Question: I need help putting a button in the bottom-right corner of a Bootstrap 'col'.
I want to put the button where the black outline is in the image below.
'''
<div class="container-fluid m-0">
<div class="d-flex bg-secondary m-0 rounded">
<div class="container">
<div class="row">
<div class="col-sm bg-info">
<div>
</div>
</div>
<div class="col-sm">
<h3> Username</h3>
<p>Lorem ipsum dolor sit amet, consectetur adipiscing elit. Pellentesque dolor leo, iaculis eu rhoncus quis</p>
<p>xxx Followers . xxx Following</p>
</div>
<div class="col-sm bg-danger">
<p class="ml-auto">
<button type="button" class="btn btn-primary">Cancel</button>
</p>
</div>
</div>
</div>
</div>
'''

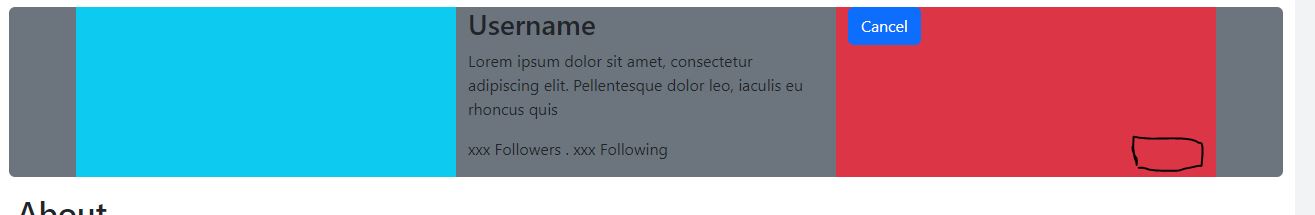
Answer: Check this out--
'''
<div class="container-fluid m-0">
<div class="d-flex bg-secondary m-0 rounded">
<div class="container">
<div class="row">
<div class="col-sm bg-info">
<div>
</div>
</div>
<div class="col-sm">
<h3> Username</h3>
<p>Lorem ipsum dolor sit amet, consectetur adipiscing elit. Pellentesque dolor leo, iaculis eu rhoncus quis</p>
<p>xxx Followers . xxx Following</p>
</div>
<div class="col-sm bg-danger">
<p style="height: 100%" class="d-flex justify-content-end align-items-end">
<button type="button" class="btn btn-primary">Cancel</button>
</p>
</div>
</div>
'''